Field crop: maize
Growth stage: 1
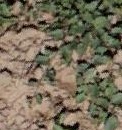
Species: convolvulus